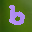
Label: 6